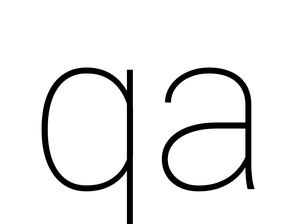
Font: Roboto_Thin